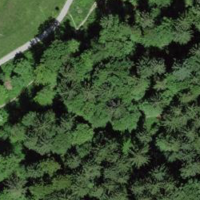
EUNIS habitat code: 44
Species observed at this site:
Sambucus racemosa